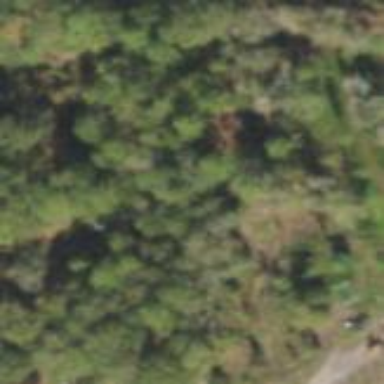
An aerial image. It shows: Mixed woodland area with various types of leaves.